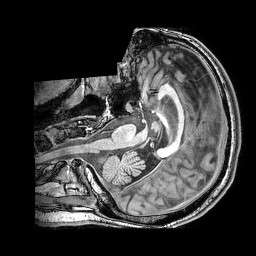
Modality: T1w
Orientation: axial
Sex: male
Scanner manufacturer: philips
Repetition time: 0.008103 s
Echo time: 0.00372 s